Aerial crown-view tile of a tropical tree (Barro Colorado Island, Panama), acquired 20250715:
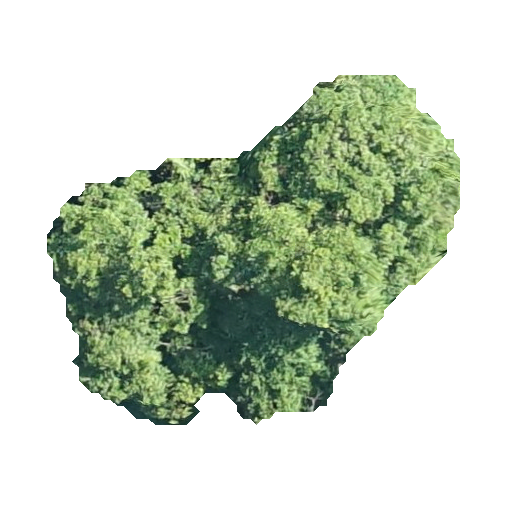
Species: Dendropanax arboreus
GBIF accepted scientific name: Dendropanax arboreus
Crown area: 138.855 m²